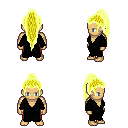
a pixel art fantasy rpg character, male body template, human, tanned skin, gray robe, red pants, gold extra-long topknot hairstyle, four views (front, back, left, right), 2x2 character sprite sheet, small pixel art, hard edges, no anti-aliasing